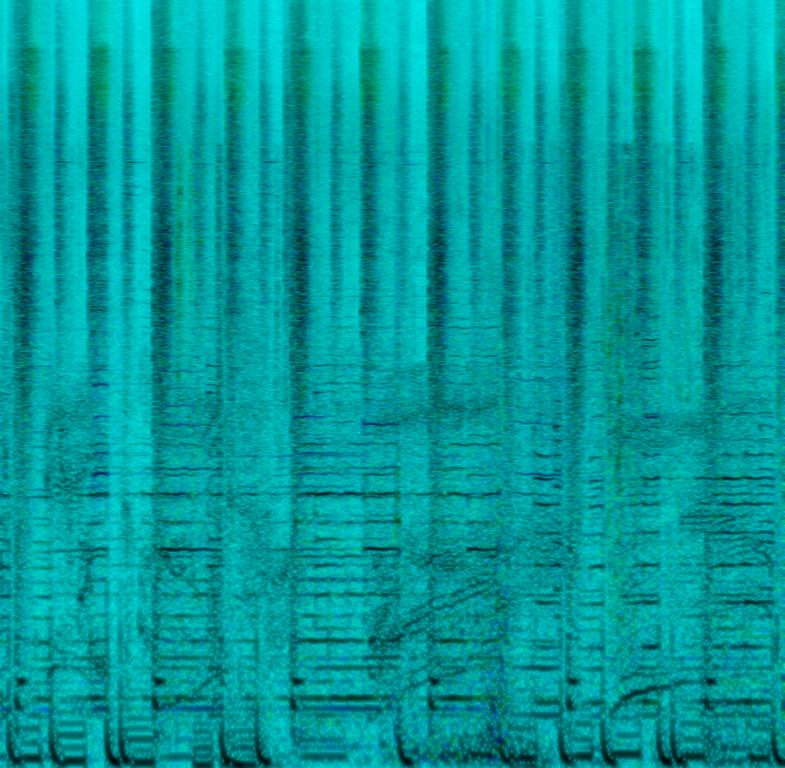
The low quality recording features a hip hop song that consists of groovy bass, groovy piano chords, shimmering hi-hats and punchy kick and snare hits over sword slicing, blood spillage and grunting sound effects. Overall the song is very groovy, bright and judging by the volume of the sounds, it could be an Animated Music Video.